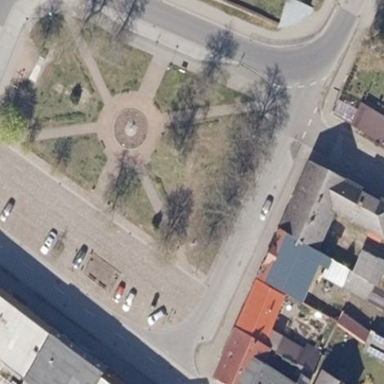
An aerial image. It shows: Parking area with cobblestone surface.